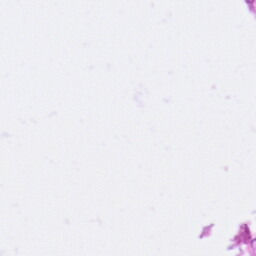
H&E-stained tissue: Pancreatic